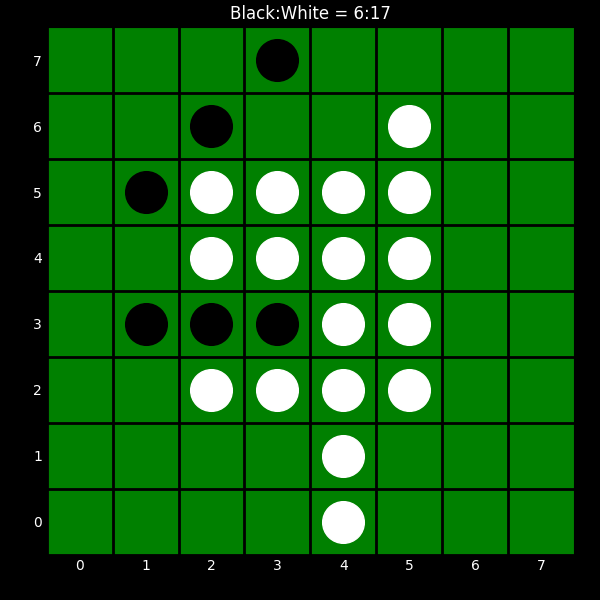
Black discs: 6
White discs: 17